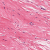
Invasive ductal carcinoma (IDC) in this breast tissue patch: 0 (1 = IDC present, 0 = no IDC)